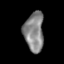
Tissue: skin
Cell type: Epithelial cells
Senescence score: 0.2384
Nuclear area (px): 753
Mean DAPI intensity: 133.588